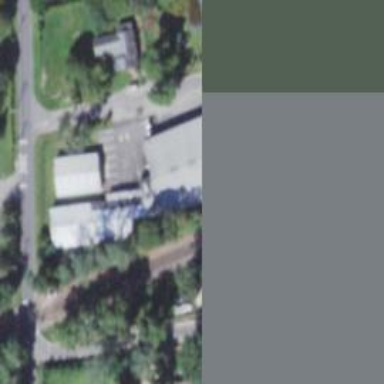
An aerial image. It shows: Warehouse building.